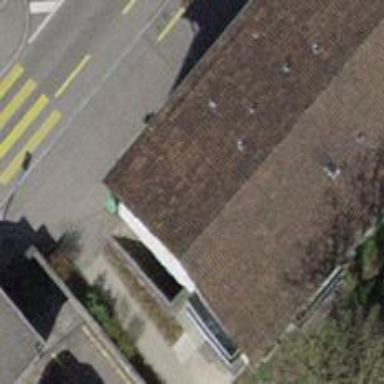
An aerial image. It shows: Pharmacy.